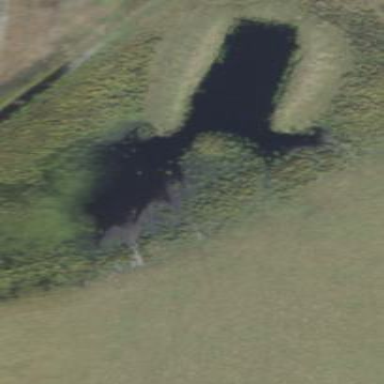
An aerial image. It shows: Marshy wetland area.